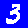
Digit: 3